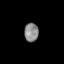
Tissue: lung
Cell type: Epithelial cells
Senescence score: 0.1909
Nuclear area (px): 258
Mean DAPI intensity: 137.264